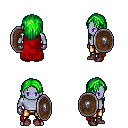
a pixel art fantasy rpg character, male body template, dark elf, purple skin, red cape, gold greaves, green long hairstyle, metal gloves, maroon shoes, shield, four views (front, back, left, right), 2x2 character sprite sheet, small pixel art, hard edges, no anti-aliasing